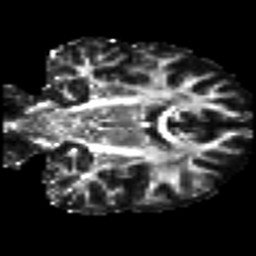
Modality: FA
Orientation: coronal
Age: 22
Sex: female
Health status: healthy
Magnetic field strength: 3 T
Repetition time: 8.4 s
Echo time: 0.0926 s